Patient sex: M
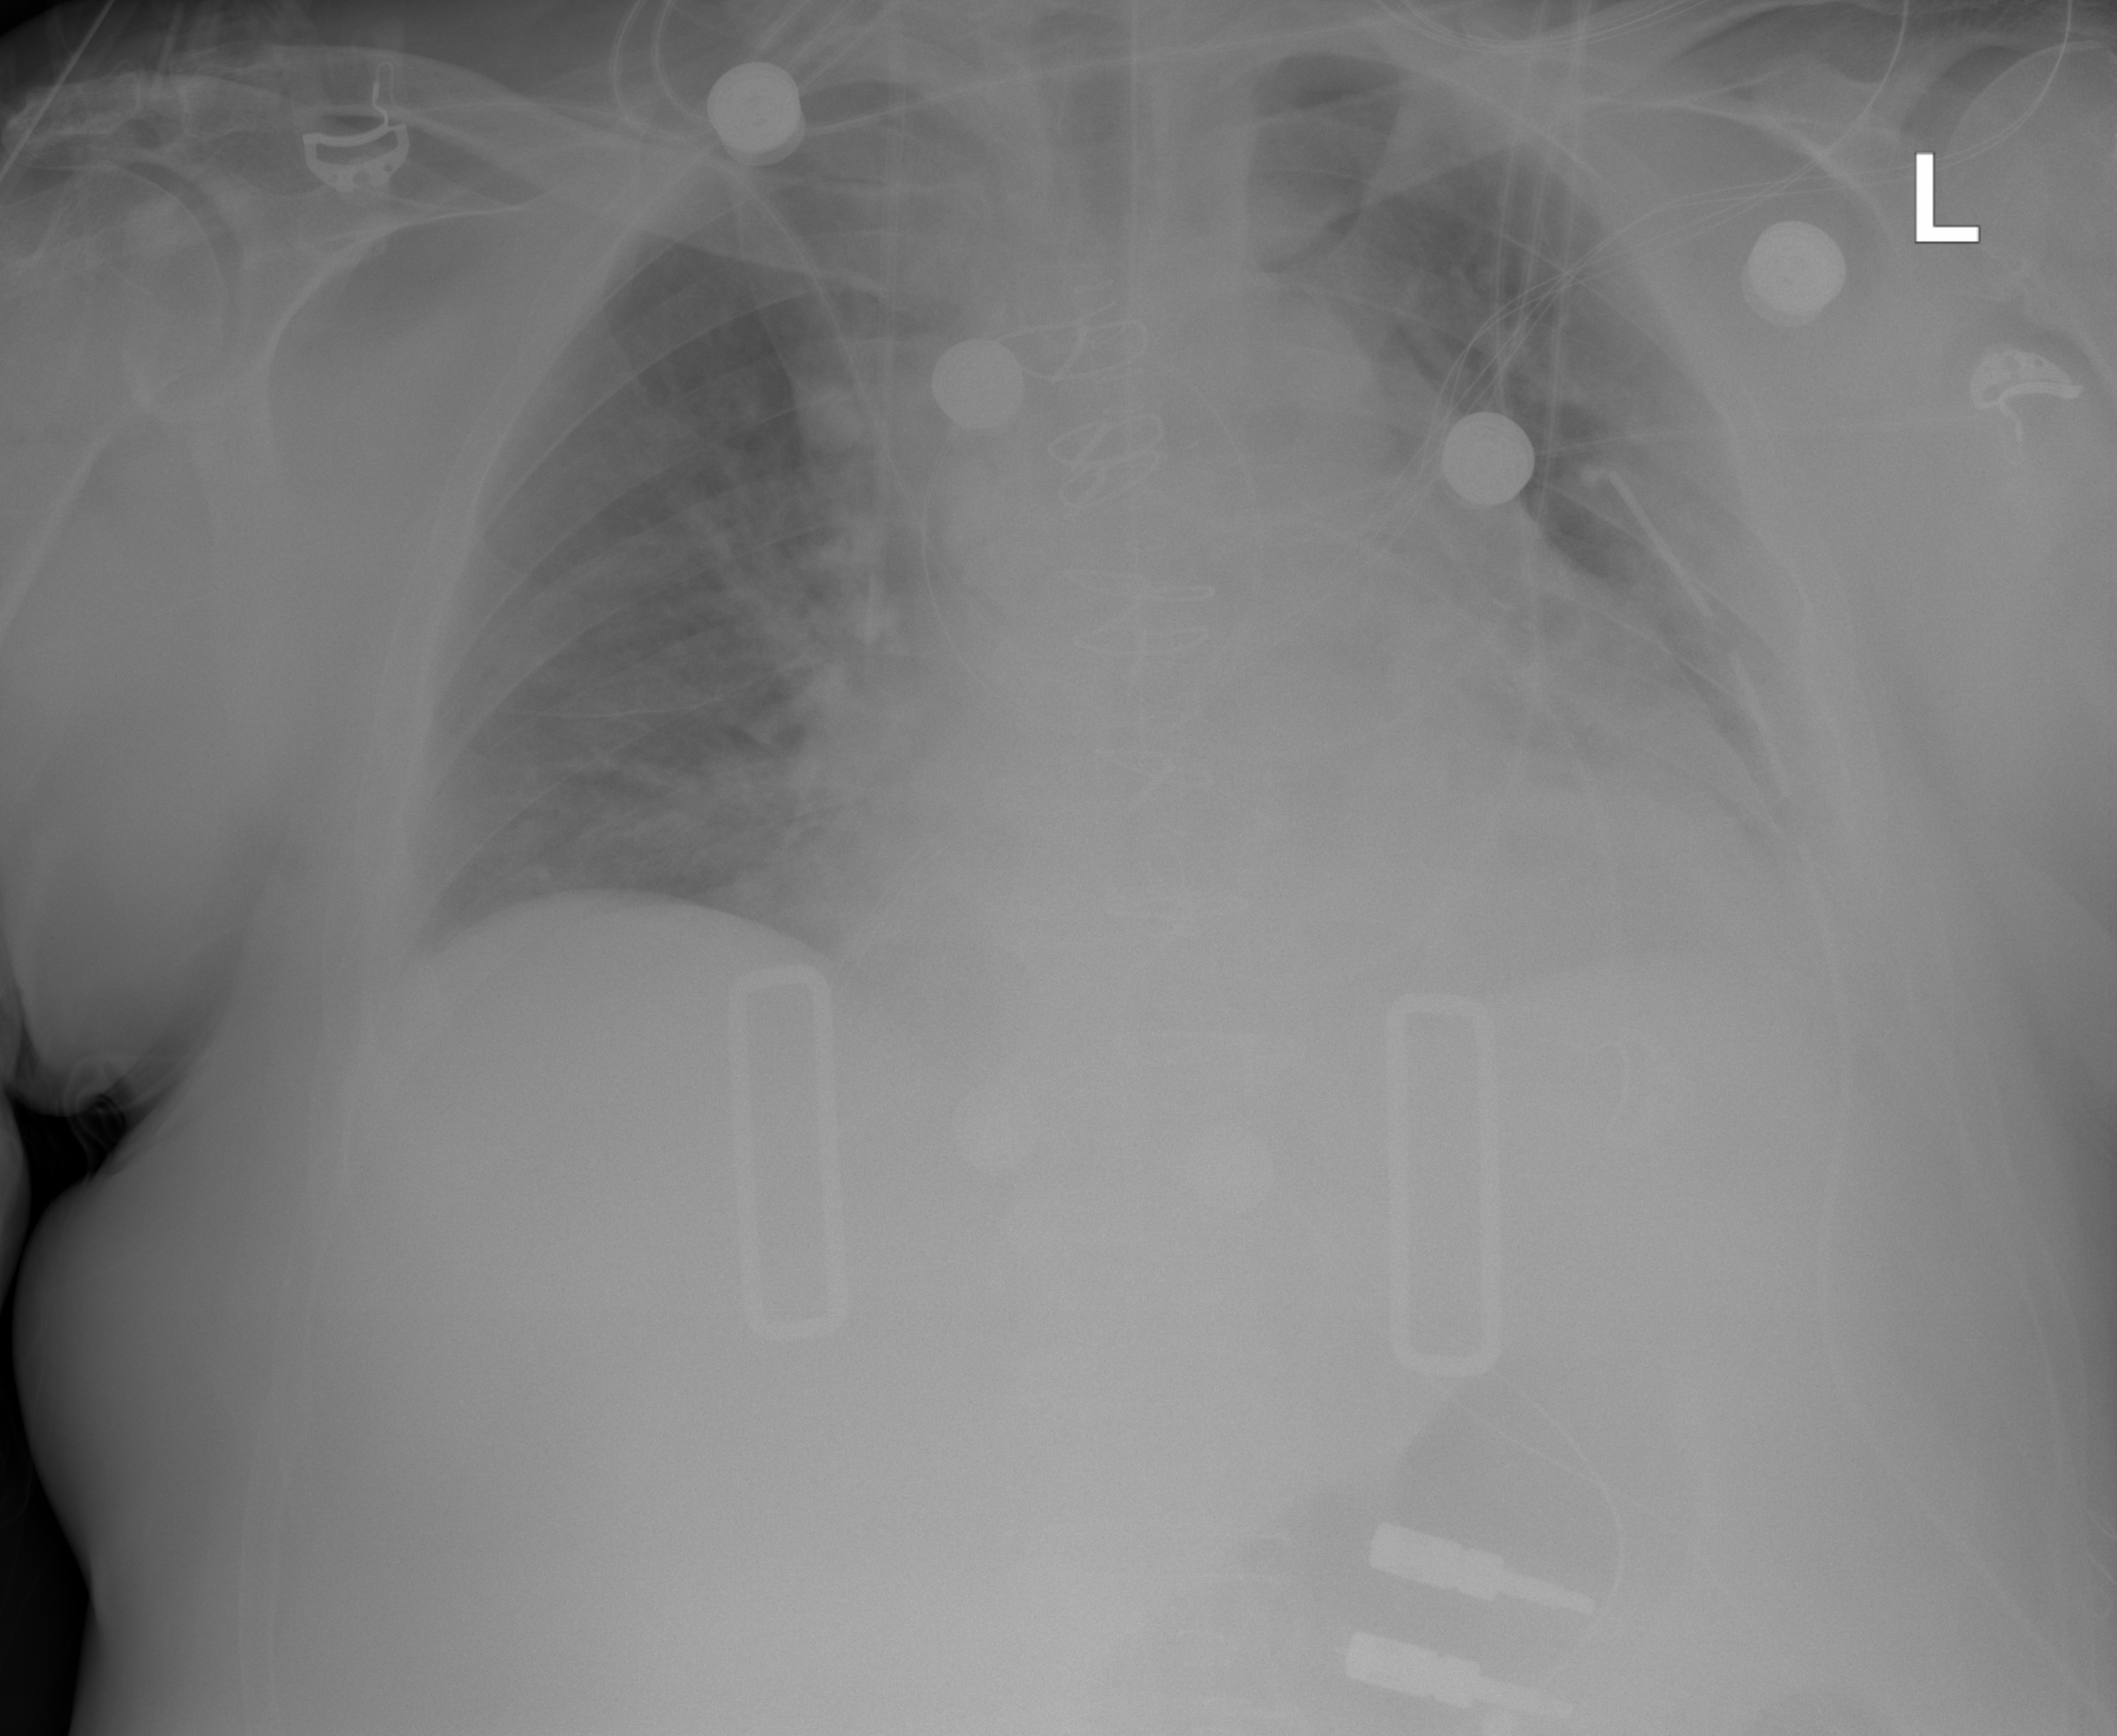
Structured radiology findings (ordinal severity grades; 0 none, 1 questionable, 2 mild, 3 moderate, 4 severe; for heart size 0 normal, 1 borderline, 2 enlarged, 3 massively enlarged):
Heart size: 2
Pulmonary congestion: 2
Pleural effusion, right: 0
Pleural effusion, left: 0
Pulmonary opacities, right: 0
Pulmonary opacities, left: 1
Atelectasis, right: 0
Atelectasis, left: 2